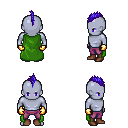
a pixel art fantasy rpg character, male body template, dark elf, purple skin, green cape, magenta pants, blue mohawk hairstyle, gold gloves, brown shoes, four views (front, back, left, right), 2x2 character sprite sheet, small pixel art, hard edges, no anti-aliasing